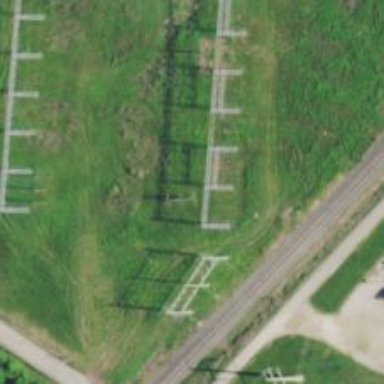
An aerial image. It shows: Triple tower power structure consisting of three poles.